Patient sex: M
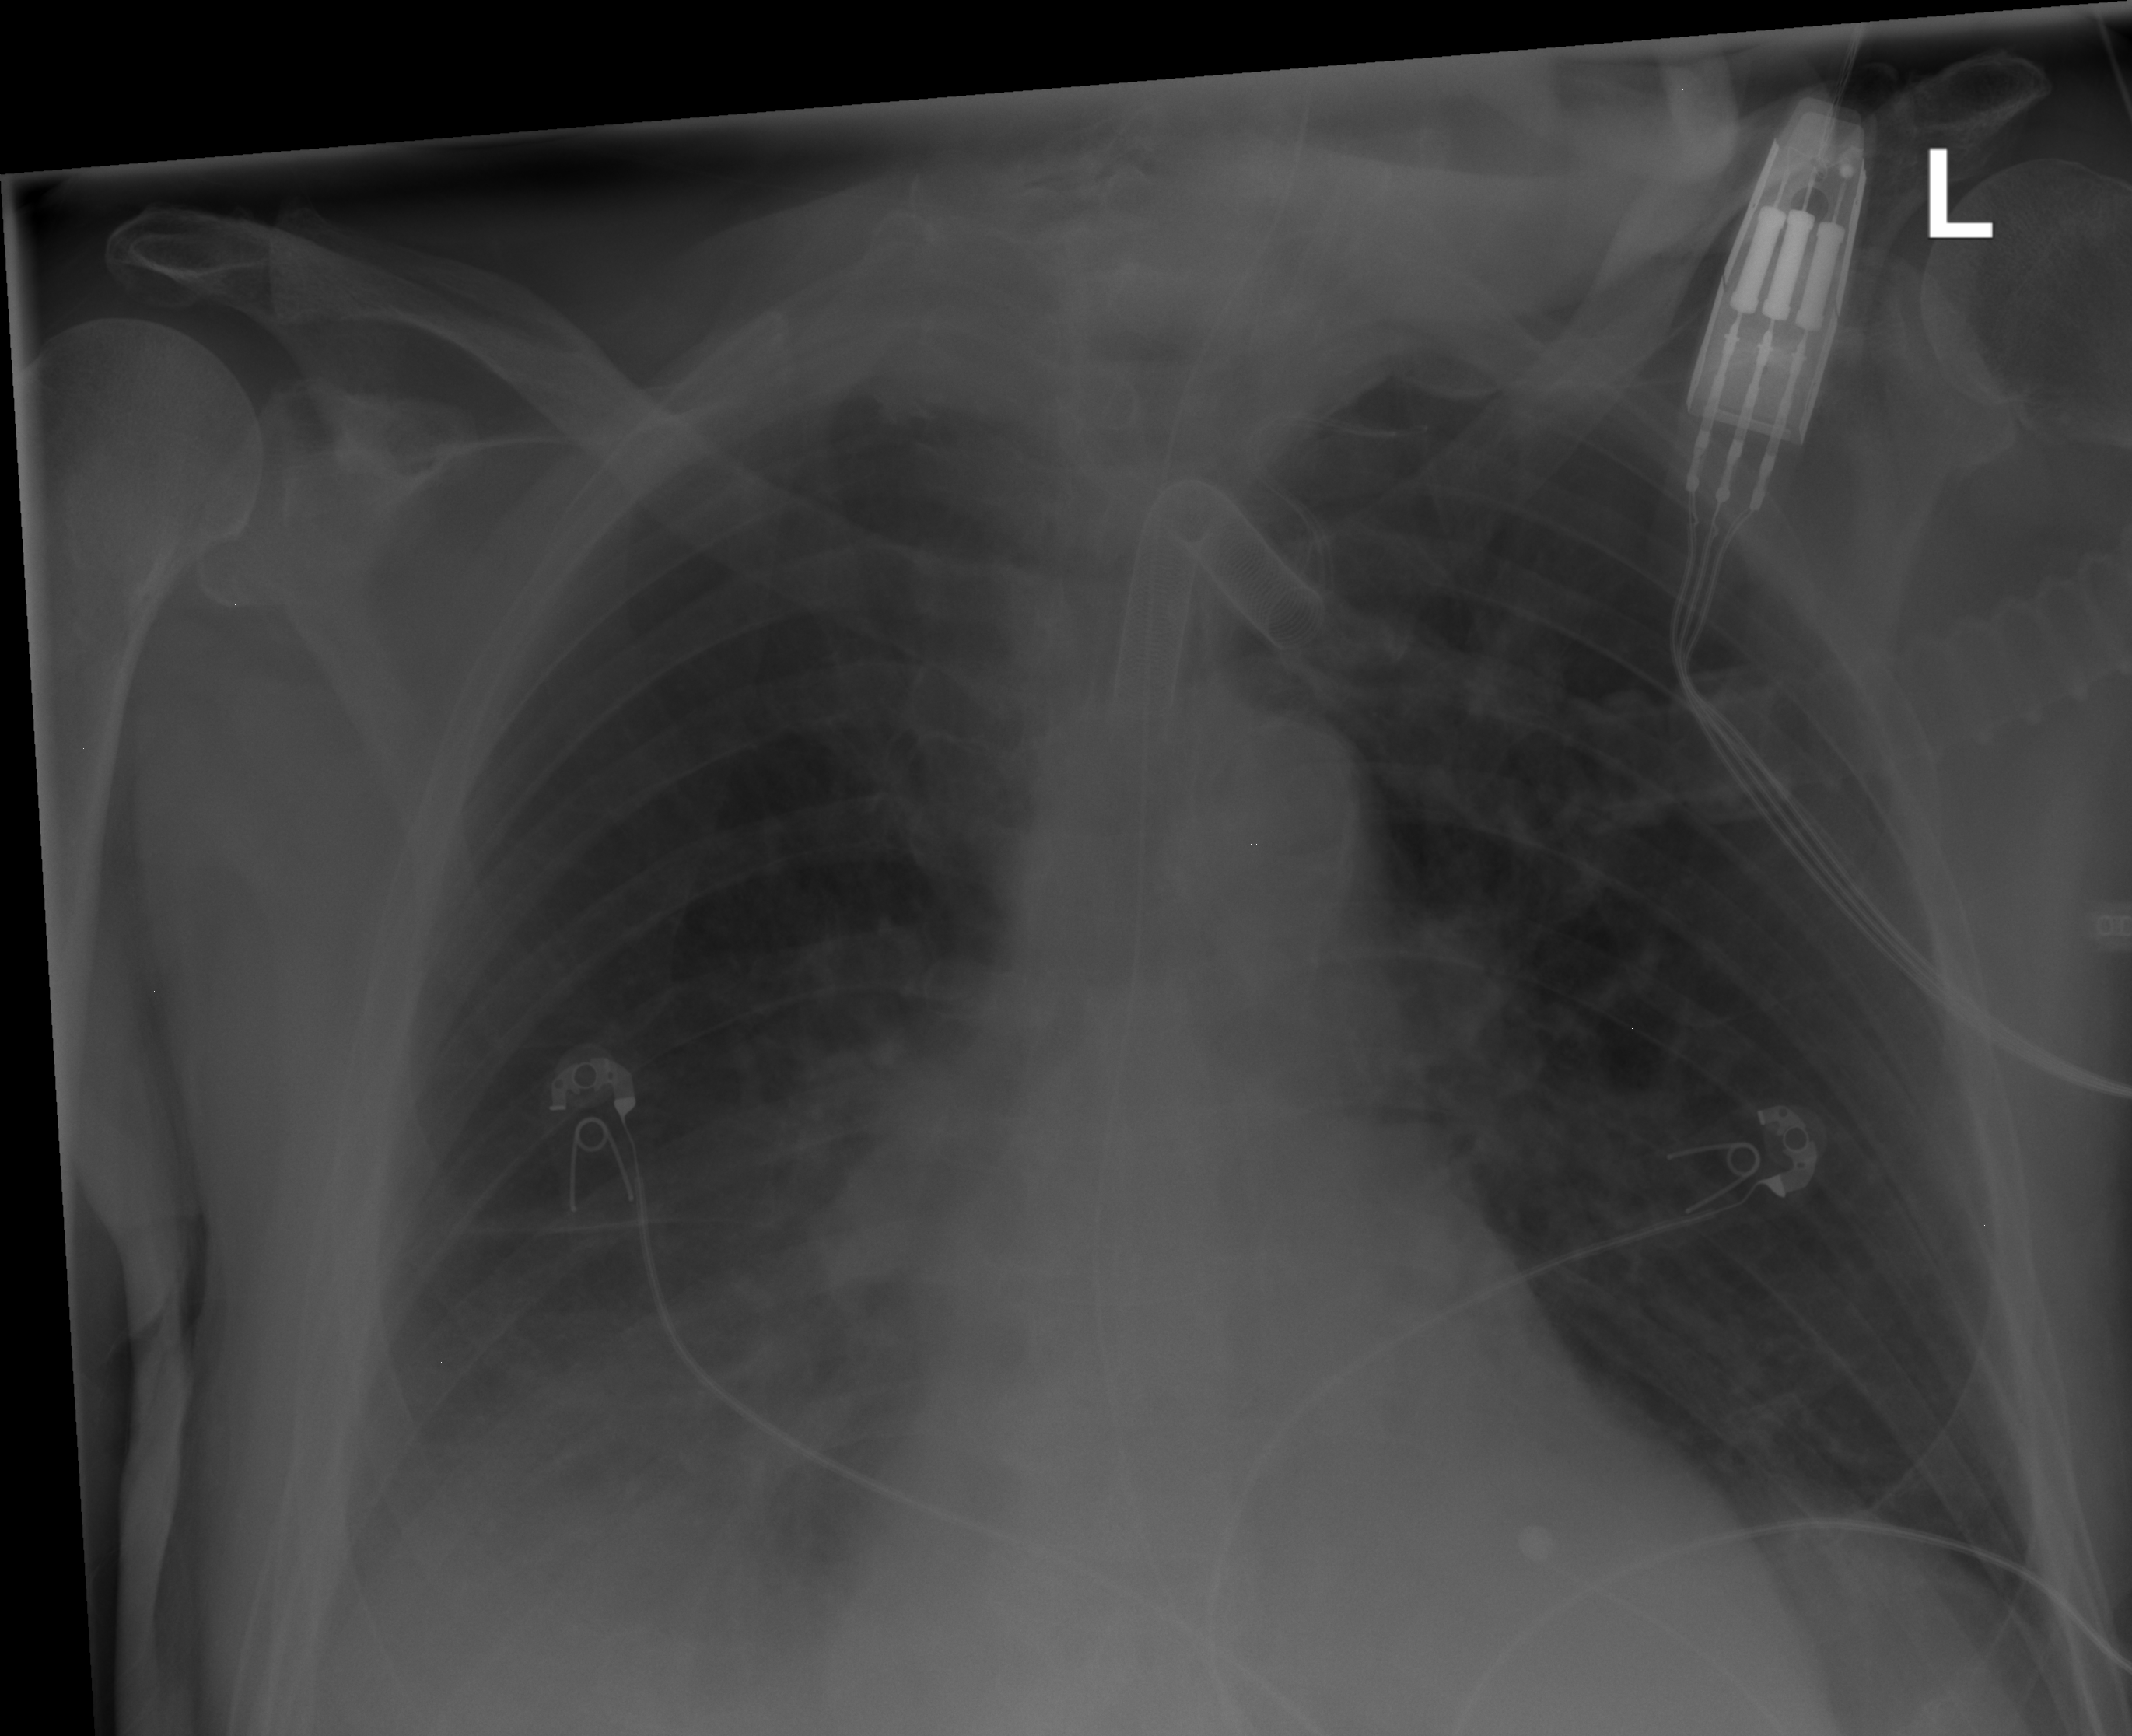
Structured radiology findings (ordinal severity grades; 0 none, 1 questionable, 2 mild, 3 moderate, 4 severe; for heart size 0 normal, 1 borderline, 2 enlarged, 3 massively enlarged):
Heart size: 2
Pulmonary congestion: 0
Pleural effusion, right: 2
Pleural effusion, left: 0
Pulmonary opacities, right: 0
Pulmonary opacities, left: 0
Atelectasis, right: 0
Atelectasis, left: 0